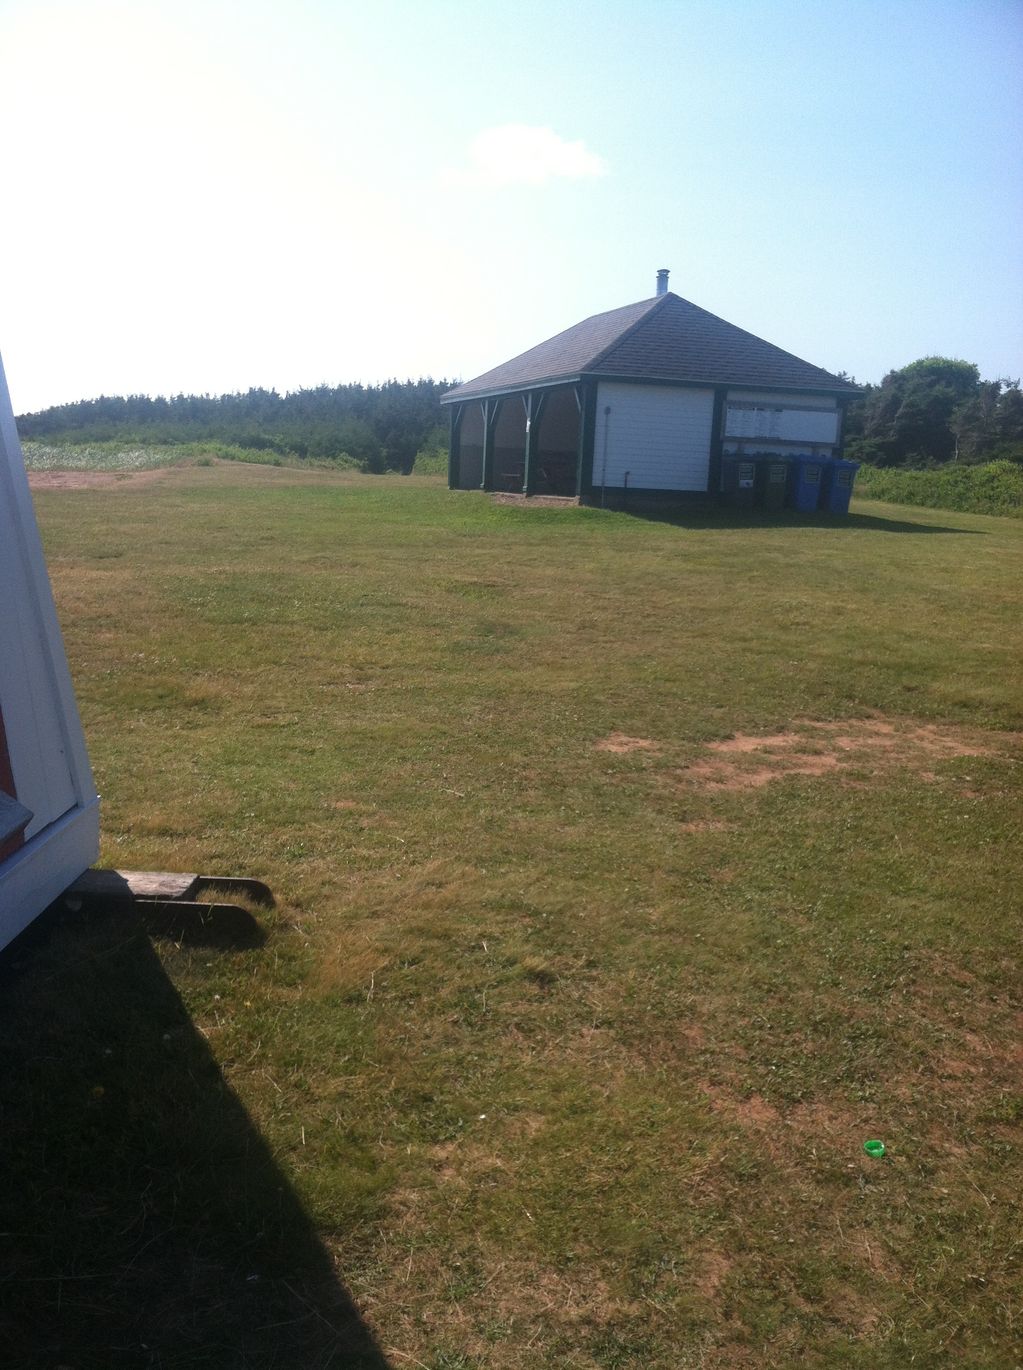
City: charlottetown